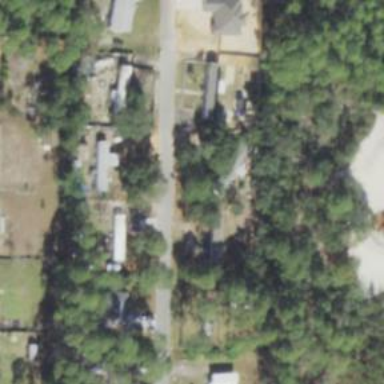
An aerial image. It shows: Residential area designated as trailer park.